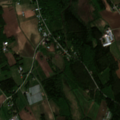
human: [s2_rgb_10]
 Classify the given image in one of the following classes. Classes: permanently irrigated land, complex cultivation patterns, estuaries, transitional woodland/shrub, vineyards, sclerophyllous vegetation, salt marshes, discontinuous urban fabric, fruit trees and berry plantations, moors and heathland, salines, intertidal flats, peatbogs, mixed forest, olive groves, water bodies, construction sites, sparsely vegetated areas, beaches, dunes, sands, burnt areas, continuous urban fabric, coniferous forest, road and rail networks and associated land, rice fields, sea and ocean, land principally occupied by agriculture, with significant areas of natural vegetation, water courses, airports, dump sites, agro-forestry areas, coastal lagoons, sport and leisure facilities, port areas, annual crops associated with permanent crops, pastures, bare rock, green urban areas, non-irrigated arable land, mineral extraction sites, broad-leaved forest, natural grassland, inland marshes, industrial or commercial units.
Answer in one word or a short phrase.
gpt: land principally occupied by agriculture, with significant areas of natural vegetation, mixed forest, sea and ocean